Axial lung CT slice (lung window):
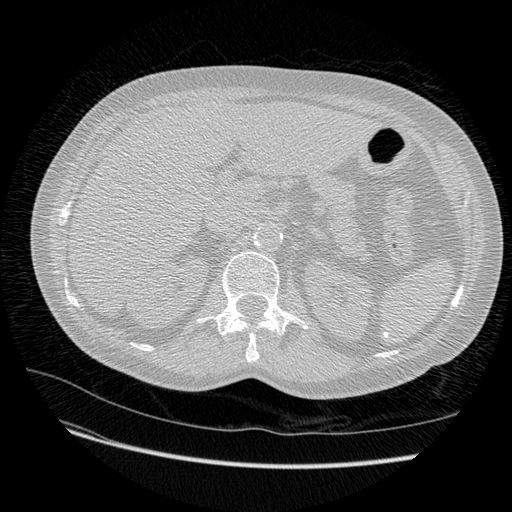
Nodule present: no